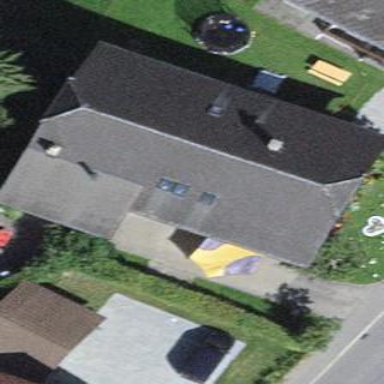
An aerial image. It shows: Detached building.